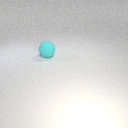
large cyan rubber sphere